Question: I'm attempting to do conditional formatting on a column that contains percentages using Pentaho Report Designer (3.91). I would like to have a 3 condition format that gradually changes the color of the cell from red to yellow to green but I was unable to figure out how to do so. Alternatively I have tried to create a formula expression through the formula editor (Structure-->Style-->bg-color) that defines ranges for every 5% increase up to 50% but I'm unable to get my formula to function correctly. I would appreciate any suggestions. My code is below and I do not receive any errors in the formula editor but the formula does not function correctly.
'''
=IF([PERCENTAGE_USED]= "0%" <= "5%";"#FFFFFF";
[PERCENTAGE_USED]>= "5%" <= "10.00%";"#FF0000";
[PERCENTAGE_USED]>= "10.00%" <= "15.00%";"#FF4500";
[PERCENTAGE_USED]>= "15.00%" <= "20.00%";"#FFA500";
[PERCENTAGE_USED]>= "20.00%" <= "25.00%";"#FFD700";
[PERCENTAGE_USED]>= "25.00%" <= "30.00%";"#9ACD32";
[PERCENTAGE_USED]>= "30.00%" <= "35.00%";"#ADFF2F";
[PERCENTAGE_USED]>= "35.00%" <= "40.00%";"#32CD32";
[PERCENTAGE_USED]>= "40.00%" <= "45.00%";"#2E8B57";
[PERCENTAGE_USED]>= "45.00%" <= "50.00%";"#228B22";
[PERCENTAGE_USED]>= "50.00%" <= "100.00%";"#008000";
[PERCENTAGE_USED]>= "100.00%";"#006400";)
'''
Desired result:
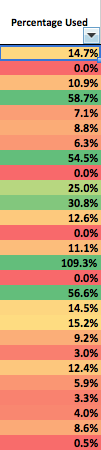
Answer: For anyone else that comes across this issue I have included the solution below. There is a great steel-wheels inventory example that is included with the community and enterprise edition that explains how to do this.
'''
=IF( [PERCENTAGE_USED] > 50.0% ; "#339933" ;
IF( [PERCENTAGE_USED] > 45.0% ; "#00CC00" ;
IF( [PERCENTAGE_USED] > 40.0% ; "#33CC33" ;
IF( [PERCENTAGE_USED] > 35.0% ; "#66FF66" ;
IF( [PERCENTAGE_USED] > 30.0% ; "#99FF66" ;
IF( [PERCENTAGE_USED] > 25.0% ; "#CCFF66" ;
IF( [PERCENTAGE_USED] > 20.0% ; "#FFFF99" ;
IF( [PERCENTAGE_USED] > 15.0% ; "#FFCC99" ;
IF( [PERCENTAGE_USED] > 10.0% ; "#FFCC66" ;
IF( [PERCENTAGE_USED] > 5.0% ; "#FFCC00" ;
IF( [PERCENTAGE_USED] > 0.0% ; "#CD5C5C" ;
IF( ISNA([PERCENTAGE_USED]) ; "#CD5C5C" ))))))))))))
'''